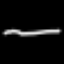
Label: line